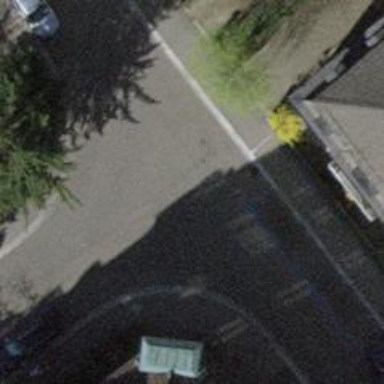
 featuring sidewalks on both sides and opposite cycleway."